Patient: sex F, age 83
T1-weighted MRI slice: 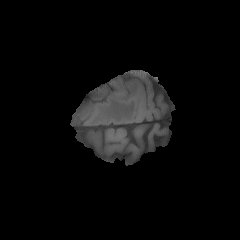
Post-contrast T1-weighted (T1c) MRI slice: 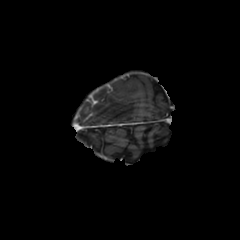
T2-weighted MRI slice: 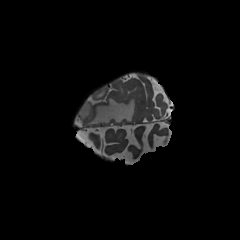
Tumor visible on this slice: yes
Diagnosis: Glioblastoma, IDH-wildtype
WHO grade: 4